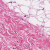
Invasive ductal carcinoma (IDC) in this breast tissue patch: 0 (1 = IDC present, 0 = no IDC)